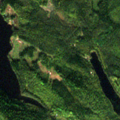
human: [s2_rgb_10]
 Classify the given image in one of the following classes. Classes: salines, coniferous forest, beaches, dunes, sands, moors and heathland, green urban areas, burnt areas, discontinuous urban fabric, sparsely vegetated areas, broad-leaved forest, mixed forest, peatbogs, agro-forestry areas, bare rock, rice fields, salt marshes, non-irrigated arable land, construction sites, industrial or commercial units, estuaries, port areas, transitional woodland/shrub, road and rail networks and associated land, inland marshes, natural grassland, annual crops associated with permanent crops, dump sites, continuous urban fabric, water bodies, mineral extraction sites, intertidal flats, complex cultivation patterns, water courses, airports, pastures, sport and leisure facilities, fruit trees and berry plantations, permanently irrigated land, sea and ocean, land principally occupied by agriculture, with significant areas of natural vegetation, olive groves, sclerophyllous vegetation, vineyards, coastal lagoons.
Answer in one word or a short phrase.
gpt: coniferous forest, mixed forest, transitional woodland/shrub, water bodies